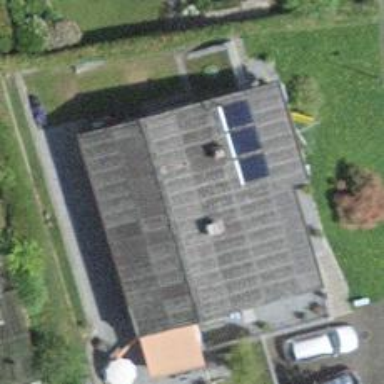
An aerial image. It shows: Detached building.